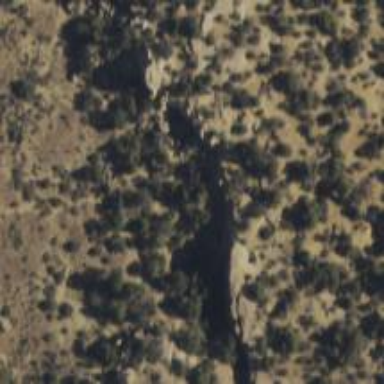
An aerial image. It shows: Landscape dominated by bare rock.